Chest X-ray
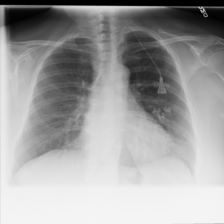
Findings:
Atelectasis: negative
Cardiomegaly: negative
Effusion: negative
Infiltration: negative
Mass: negative
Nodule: negative
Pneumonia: negative
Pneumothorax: negative
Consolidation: negative
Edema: negative
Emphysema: negative
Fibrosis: negative
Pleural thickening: negative
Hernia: negative